Question: I want to use '" like '%(selected result)%' "' phrase.
Below code is mine
'''
where note like '%(SELECT ds_word.ds_en FROM ds_word
WHERE ds_co LIKE '%kolrera%' LIMIT 0 ,1)%'
'''
But ''%~~~%'' use make an error, that is,
> "#1064 - You have an error in your SQL syntax; check the manual that corresponds to your MySQL server version for the right syntax to use
near '(SELECT code_co.code, code_co.disease_co, code_en.disease_en
FROM code_co LEFT' at line 44".
How can i use that expression?
Help me, please!
And, below answer outputs the result picture.

This is the captured picture on phpmyadmin.
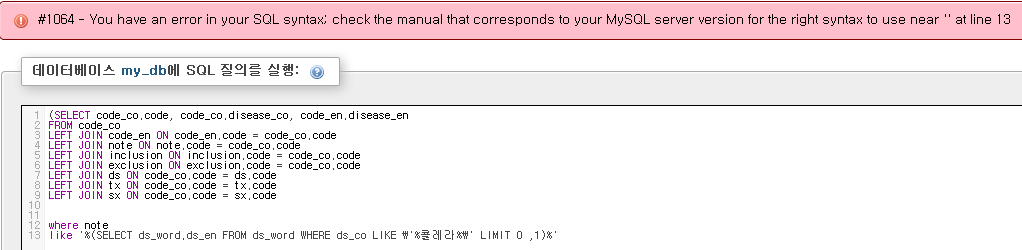
Answer: What I think is, Since you are trying to use a value inside your LIKE statement, you will need to modify it to something like:
'where note like CONCAT('%',SELECT ds_word.ds_en FROM ds_word WHERE ds_co LIKE '%kolrera%' LIMIT 0 ,1, '%')'
Hope this works for you.